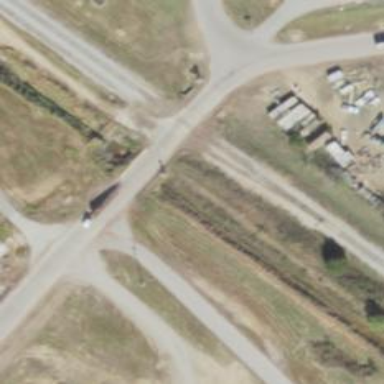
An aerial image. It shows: Railway level crossing.